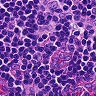
Metastatic tissue present: no